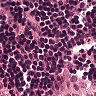
Metastatic tissue present: no